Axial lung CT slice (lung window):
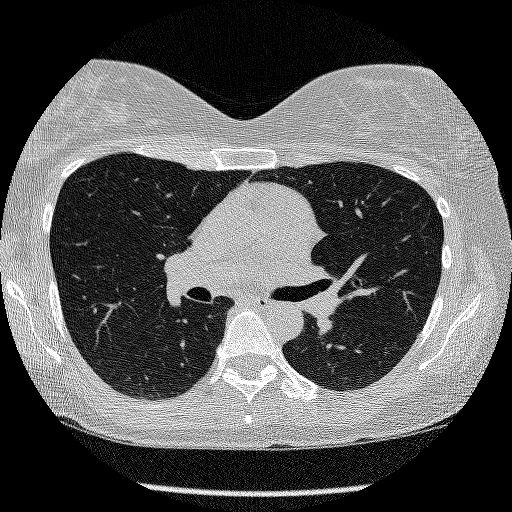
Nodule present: no